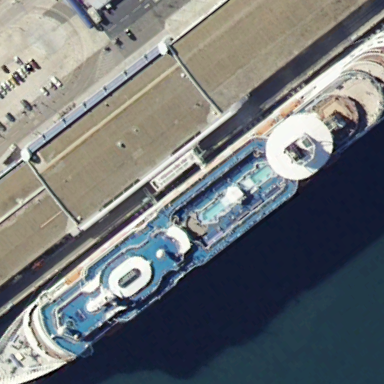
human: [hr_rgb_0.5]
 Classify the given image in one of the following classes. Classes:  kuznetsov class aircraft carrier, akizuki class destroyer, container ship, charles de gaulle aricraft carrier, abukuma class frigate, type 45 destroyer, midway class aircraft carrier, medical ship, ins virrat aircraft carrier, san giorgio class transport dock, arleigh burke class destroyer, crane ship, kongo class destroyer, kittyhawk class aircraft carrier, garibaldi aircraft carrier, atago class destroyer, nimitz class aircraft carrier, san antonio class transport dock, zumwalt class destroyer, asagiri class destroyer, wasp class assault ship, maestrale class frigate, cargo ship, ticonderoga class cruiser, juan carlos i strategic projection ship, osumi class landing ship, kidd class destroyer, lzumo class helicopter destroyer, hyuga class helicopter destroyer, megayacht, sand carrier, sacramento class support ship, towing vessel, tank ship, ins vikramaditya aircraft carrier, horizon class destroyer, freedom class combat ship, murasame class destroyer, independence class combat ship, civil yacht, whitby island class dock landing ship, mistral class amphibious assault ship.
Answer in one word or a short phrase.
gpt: Megayacht